Question: '''
Select purchase_items.item_hsn, sales_items.item_hsn, purchase_items.quantity as qty1,
sales_items.quantity as 'qty2',
purchase_items.quantity-sales_items.quantity as 'Difference'
from purchase_items
LEFT JOIN sales_items ON purchase_items.item_hsn = sales_items.item_hsn;
'''
Here this is my query i have two tables purchase_items and sales_items i want to generate the stock of items with respect to item_hsn and its quantity
'''
stock=purchase-sales;
'''
Unable to do so i am a newbie out here please help me out with this:

I have added the output its getting confused with two same item_hsn with different quantities.
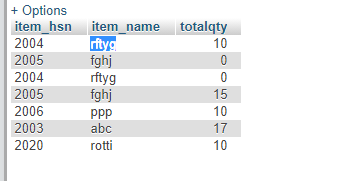
Answer: '''
"Select purchase_items.item_hsn, purchase_items.item_name, sales_items.item_hsn, (SELECT sum(quantity) FROM purchase_items
WHERE purchase_items.item_hsn=sales_items.item_hsn) as 'qty2', (SELECT sum(quantity) FROM sales_items WHERE purchase_items.item_hsn=sales_items.item_hsn)
as 'qty1' ,(SELECT sum(quantity) FROM purchase_items WHERE purchase_items.item_hsn=sales_items.item_hsn) - (SELECT sum(quantity) FROM sales_items WHERE
purchase_items.item_hsn=sales_items.item_hsn) as 'Difference' from purchase_items,sales_items WHERE purchase_items.item_hsn = sales_items.item_hsn
GROUP BY purchase_items.item_hsn, sales_items.item_hsn"
**here is the query for stock**
'''